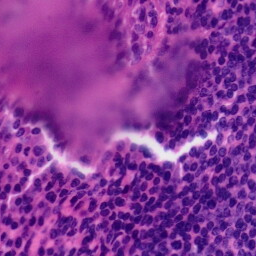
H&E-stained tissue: Tonsil